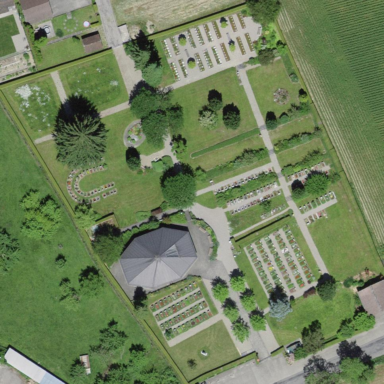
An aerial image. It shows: Cemetery.